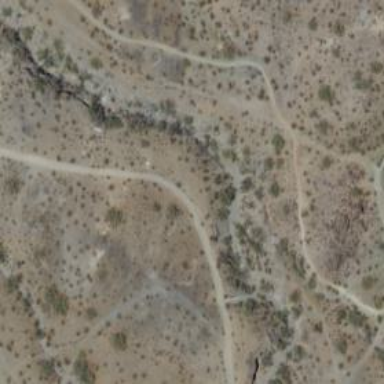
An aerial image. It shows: Hiking trail path.